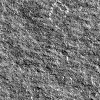
Atmospheric dust classification: not_dusty